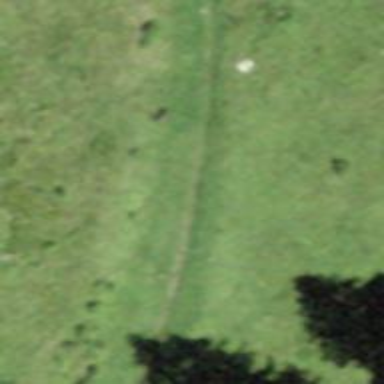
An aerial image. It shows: Hike path on the ground. It is backcountry trail groomed for hiking.